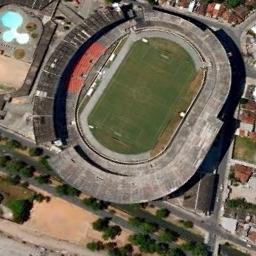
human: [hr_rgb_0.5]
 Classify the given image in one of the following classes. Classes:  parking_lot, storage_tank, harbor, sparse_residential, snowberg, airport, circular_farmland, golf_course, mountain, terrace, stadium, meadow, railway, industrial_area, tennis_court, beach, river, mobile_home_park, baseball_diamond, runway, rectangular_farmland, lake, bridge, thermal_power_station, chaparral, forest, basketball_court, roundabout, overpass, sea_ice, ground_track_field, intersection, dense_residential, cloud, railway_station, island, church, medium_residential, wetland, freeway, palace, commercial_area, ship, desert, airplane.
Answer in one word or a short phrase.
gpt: stadium